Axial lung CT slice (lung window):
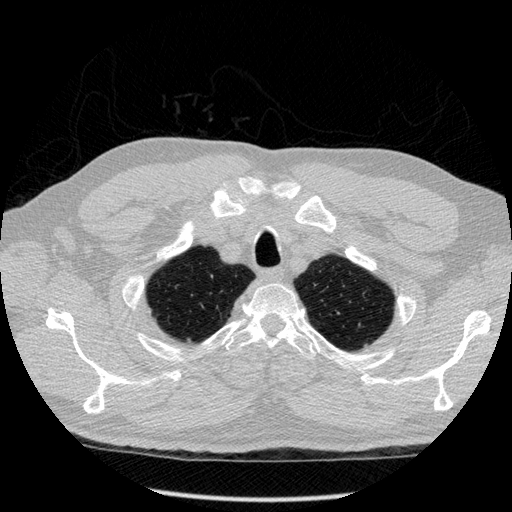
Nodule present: no